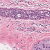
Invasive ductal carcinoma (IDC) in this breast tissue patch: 1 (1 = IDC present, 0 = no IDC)